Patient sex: F
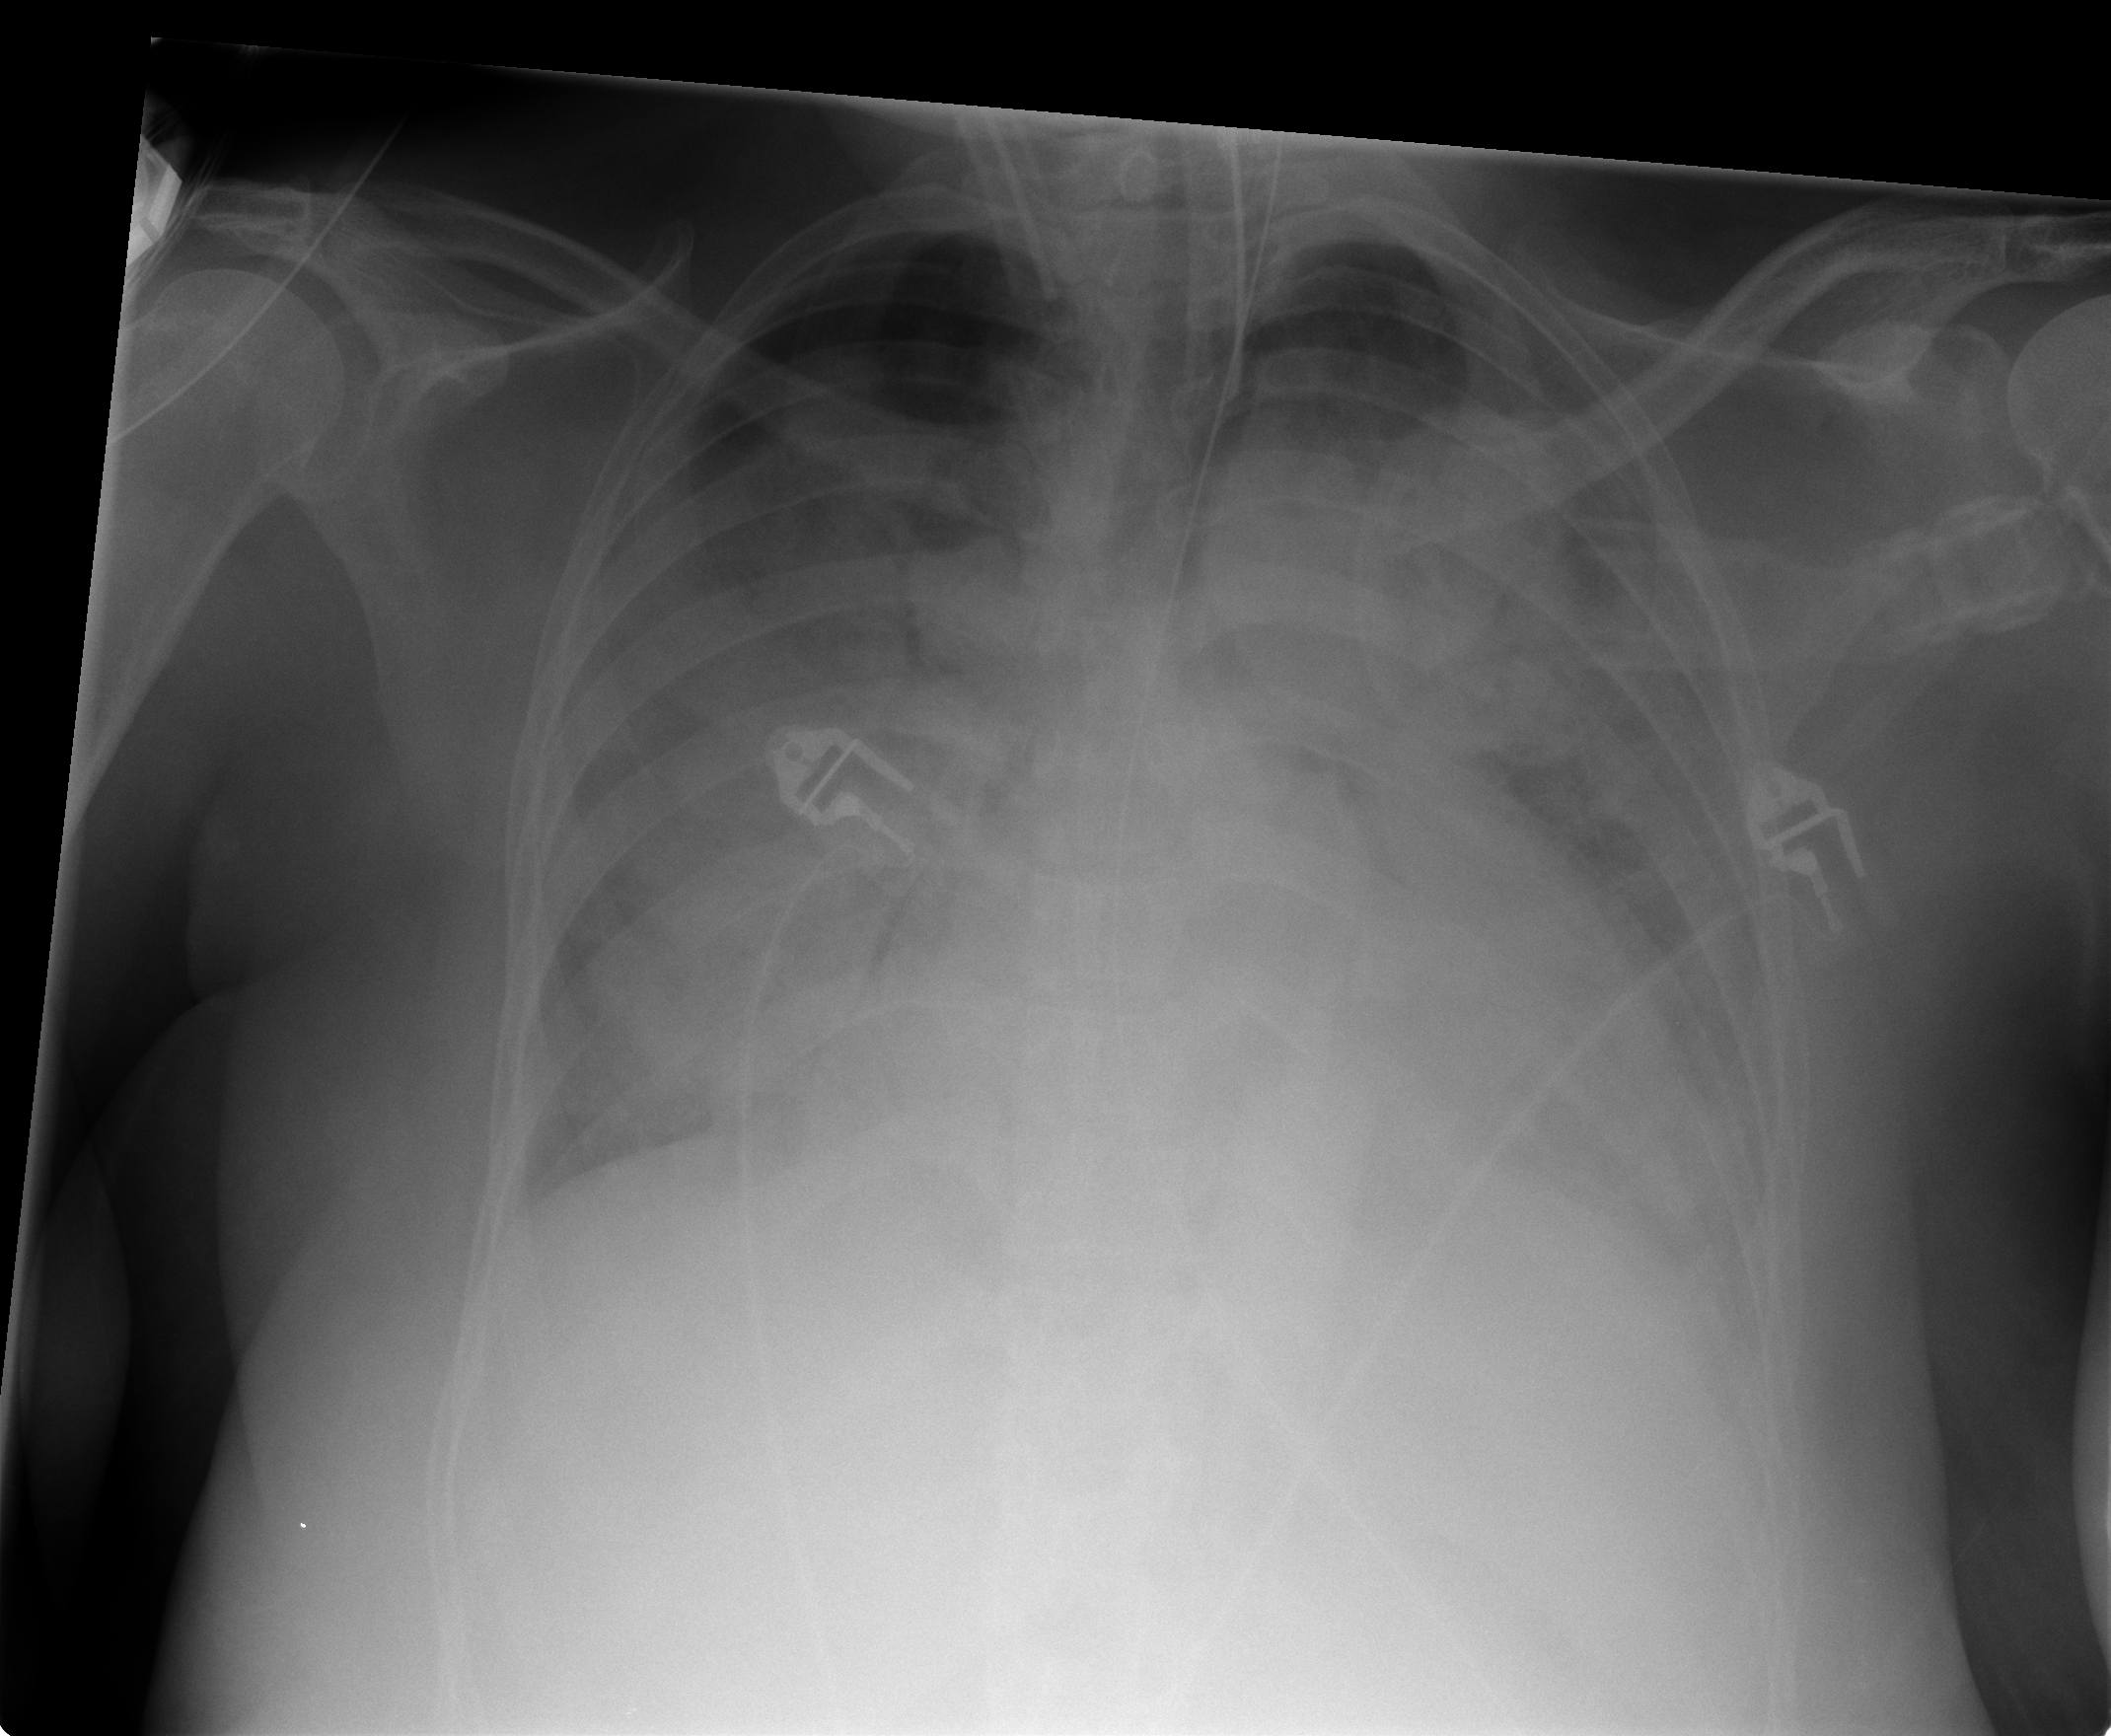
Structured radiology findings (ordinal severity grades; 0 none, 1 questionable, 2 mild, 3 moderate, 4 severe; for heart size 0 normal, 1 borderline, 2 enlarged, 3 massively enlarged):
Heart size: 2
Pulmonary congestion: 2
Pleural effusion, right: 1
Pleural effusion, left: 2
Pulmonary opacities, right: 4
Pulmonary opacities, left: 4
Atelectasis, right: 2
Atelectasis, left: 2